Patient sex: F
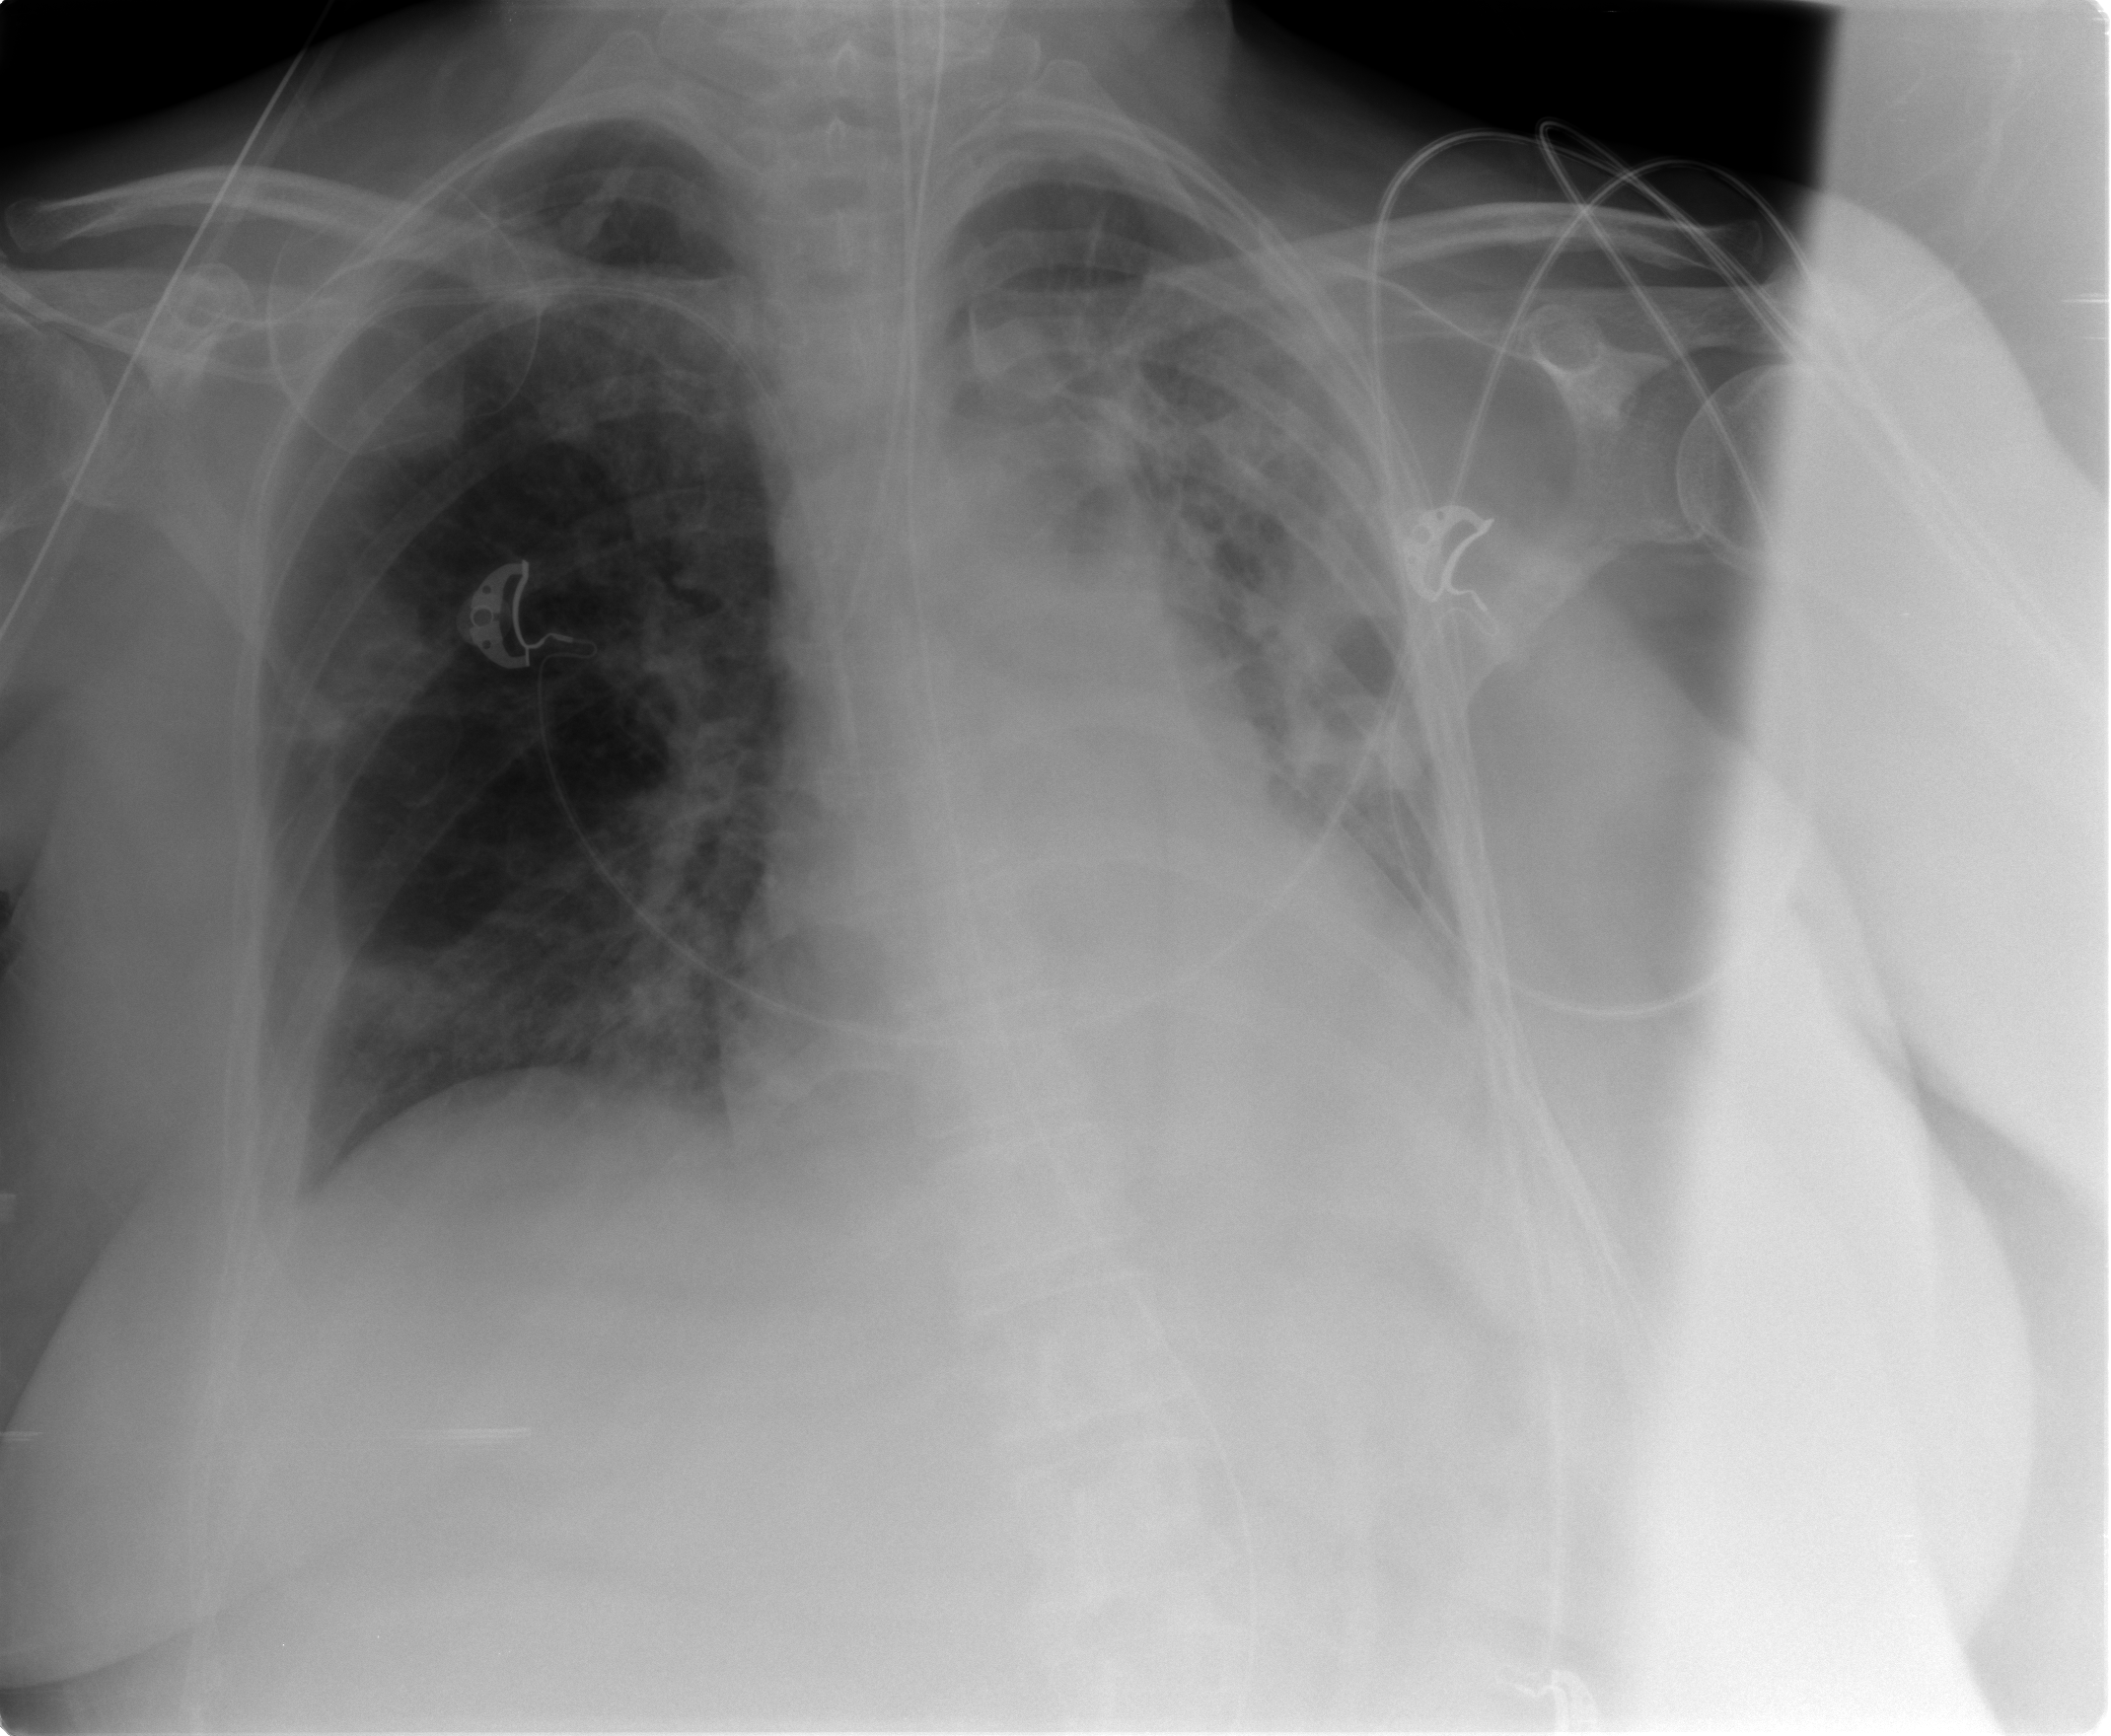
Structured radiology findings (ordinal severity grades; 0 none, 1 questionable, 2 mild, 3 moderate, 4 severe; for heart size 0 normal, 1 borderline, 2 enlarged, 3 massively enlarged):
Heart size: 2
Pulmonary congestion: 2
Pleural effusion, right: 2
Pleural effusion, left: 0
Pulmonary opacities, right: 2
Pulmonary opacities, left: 0
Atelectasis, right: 2
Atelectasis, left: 3